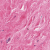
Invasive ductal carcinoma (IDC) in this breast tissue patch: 0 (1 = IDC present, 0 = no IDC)